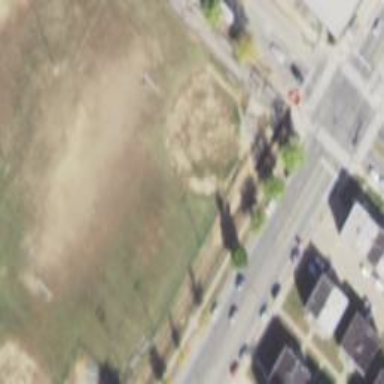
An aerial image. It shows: Baseball pitch for leisure land activities.